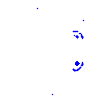
Particle: electron